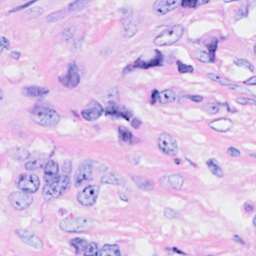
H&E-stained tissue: Breast